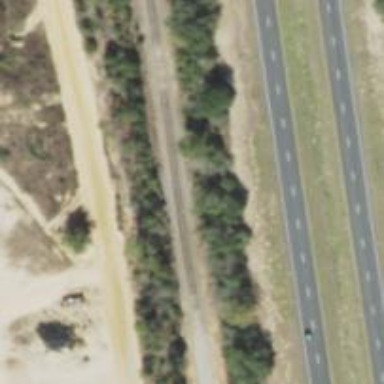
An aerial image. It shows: Abandoned railway siding.